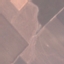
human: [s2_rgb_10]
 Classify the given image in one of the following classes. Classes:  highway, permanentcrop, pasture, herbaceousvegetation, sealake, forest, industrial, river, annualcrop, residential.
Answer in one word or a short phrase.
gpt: AnnualCrop